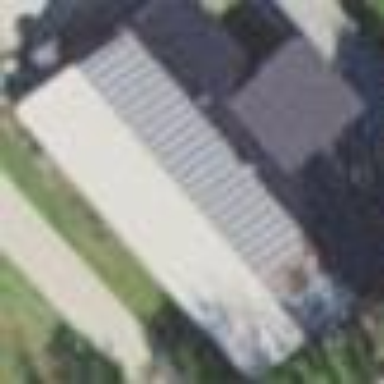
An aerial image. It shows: Veterinary building.